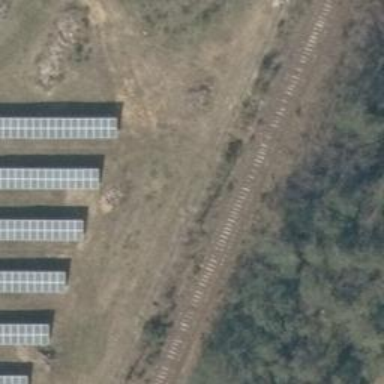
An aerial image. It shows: Abandoned railway.